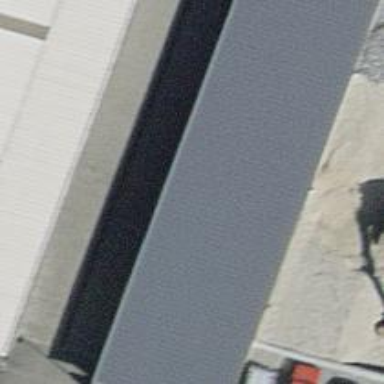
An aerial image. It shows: View of roof of building.